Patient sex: F
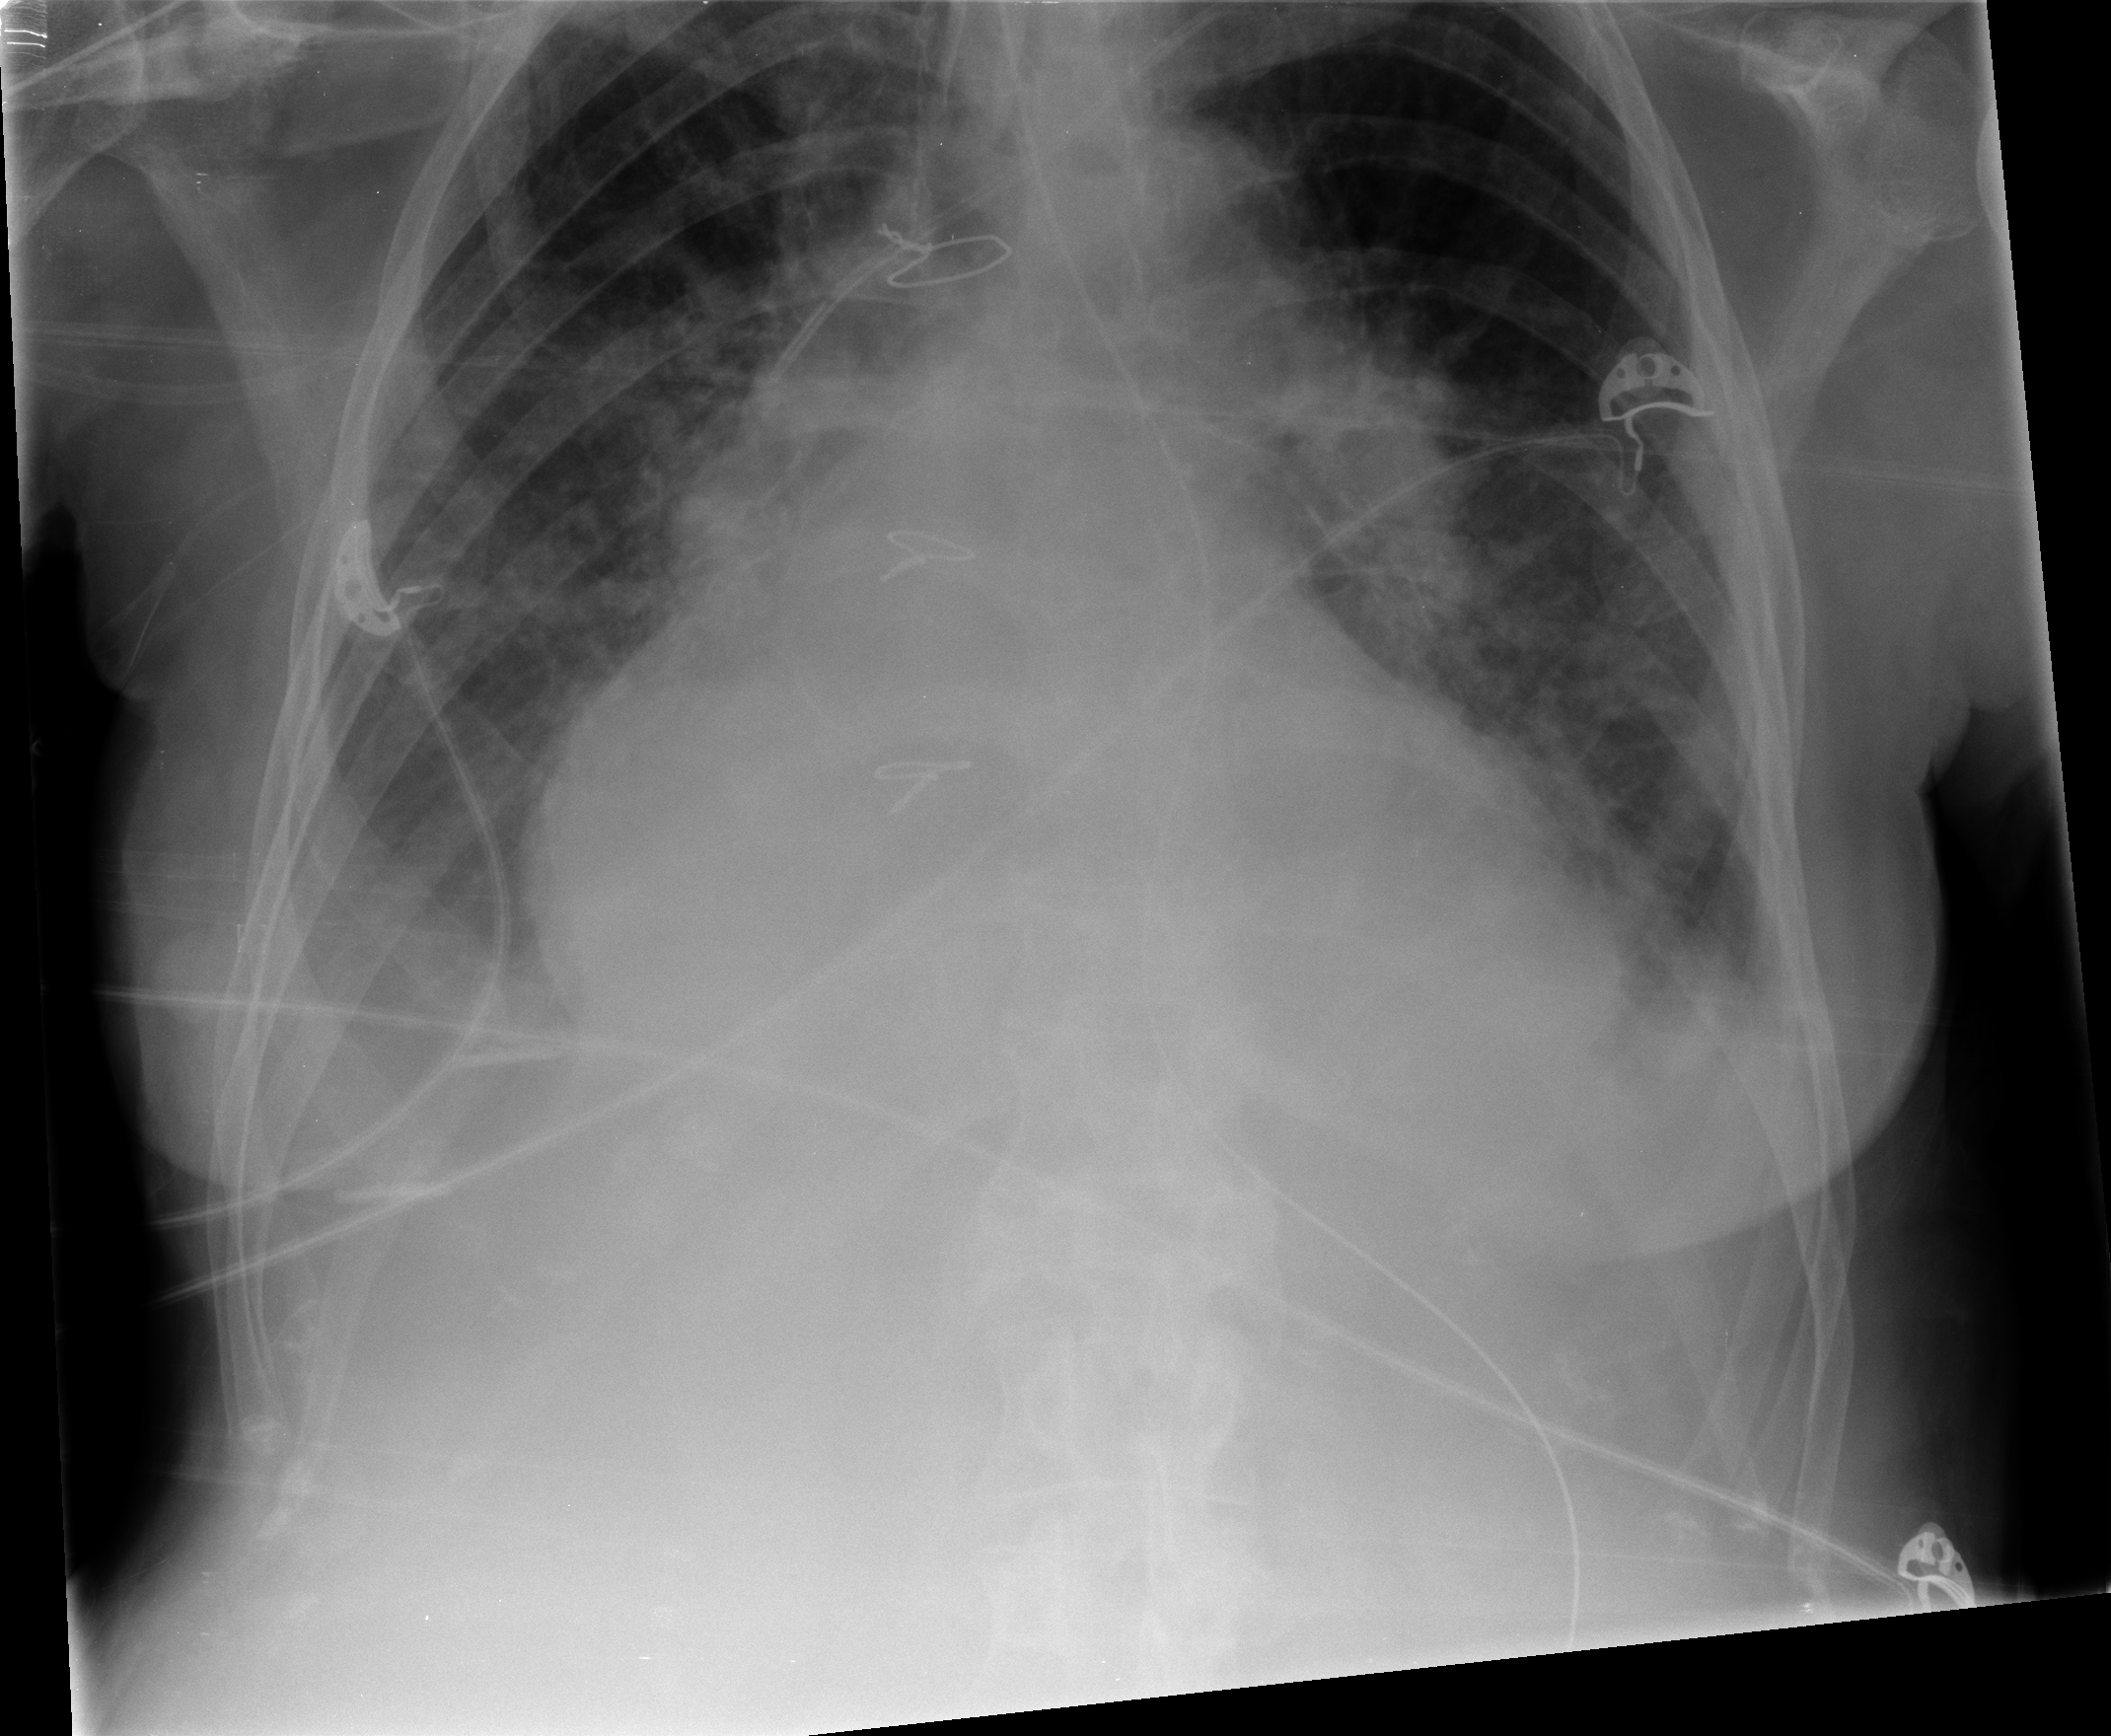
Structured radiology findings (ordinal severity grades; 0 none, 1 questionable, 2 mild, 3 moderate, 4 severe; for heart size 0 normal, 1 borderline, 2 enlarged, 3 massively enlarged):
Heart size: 3
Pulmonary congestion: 2
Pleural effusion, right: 2
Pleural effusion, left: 2
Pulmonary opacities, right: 0
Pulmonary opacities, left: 1
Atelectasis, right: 2
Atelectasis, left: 2